Field crop: maize
Growth stage: 1
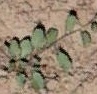
Species: convolvulus